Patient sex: F
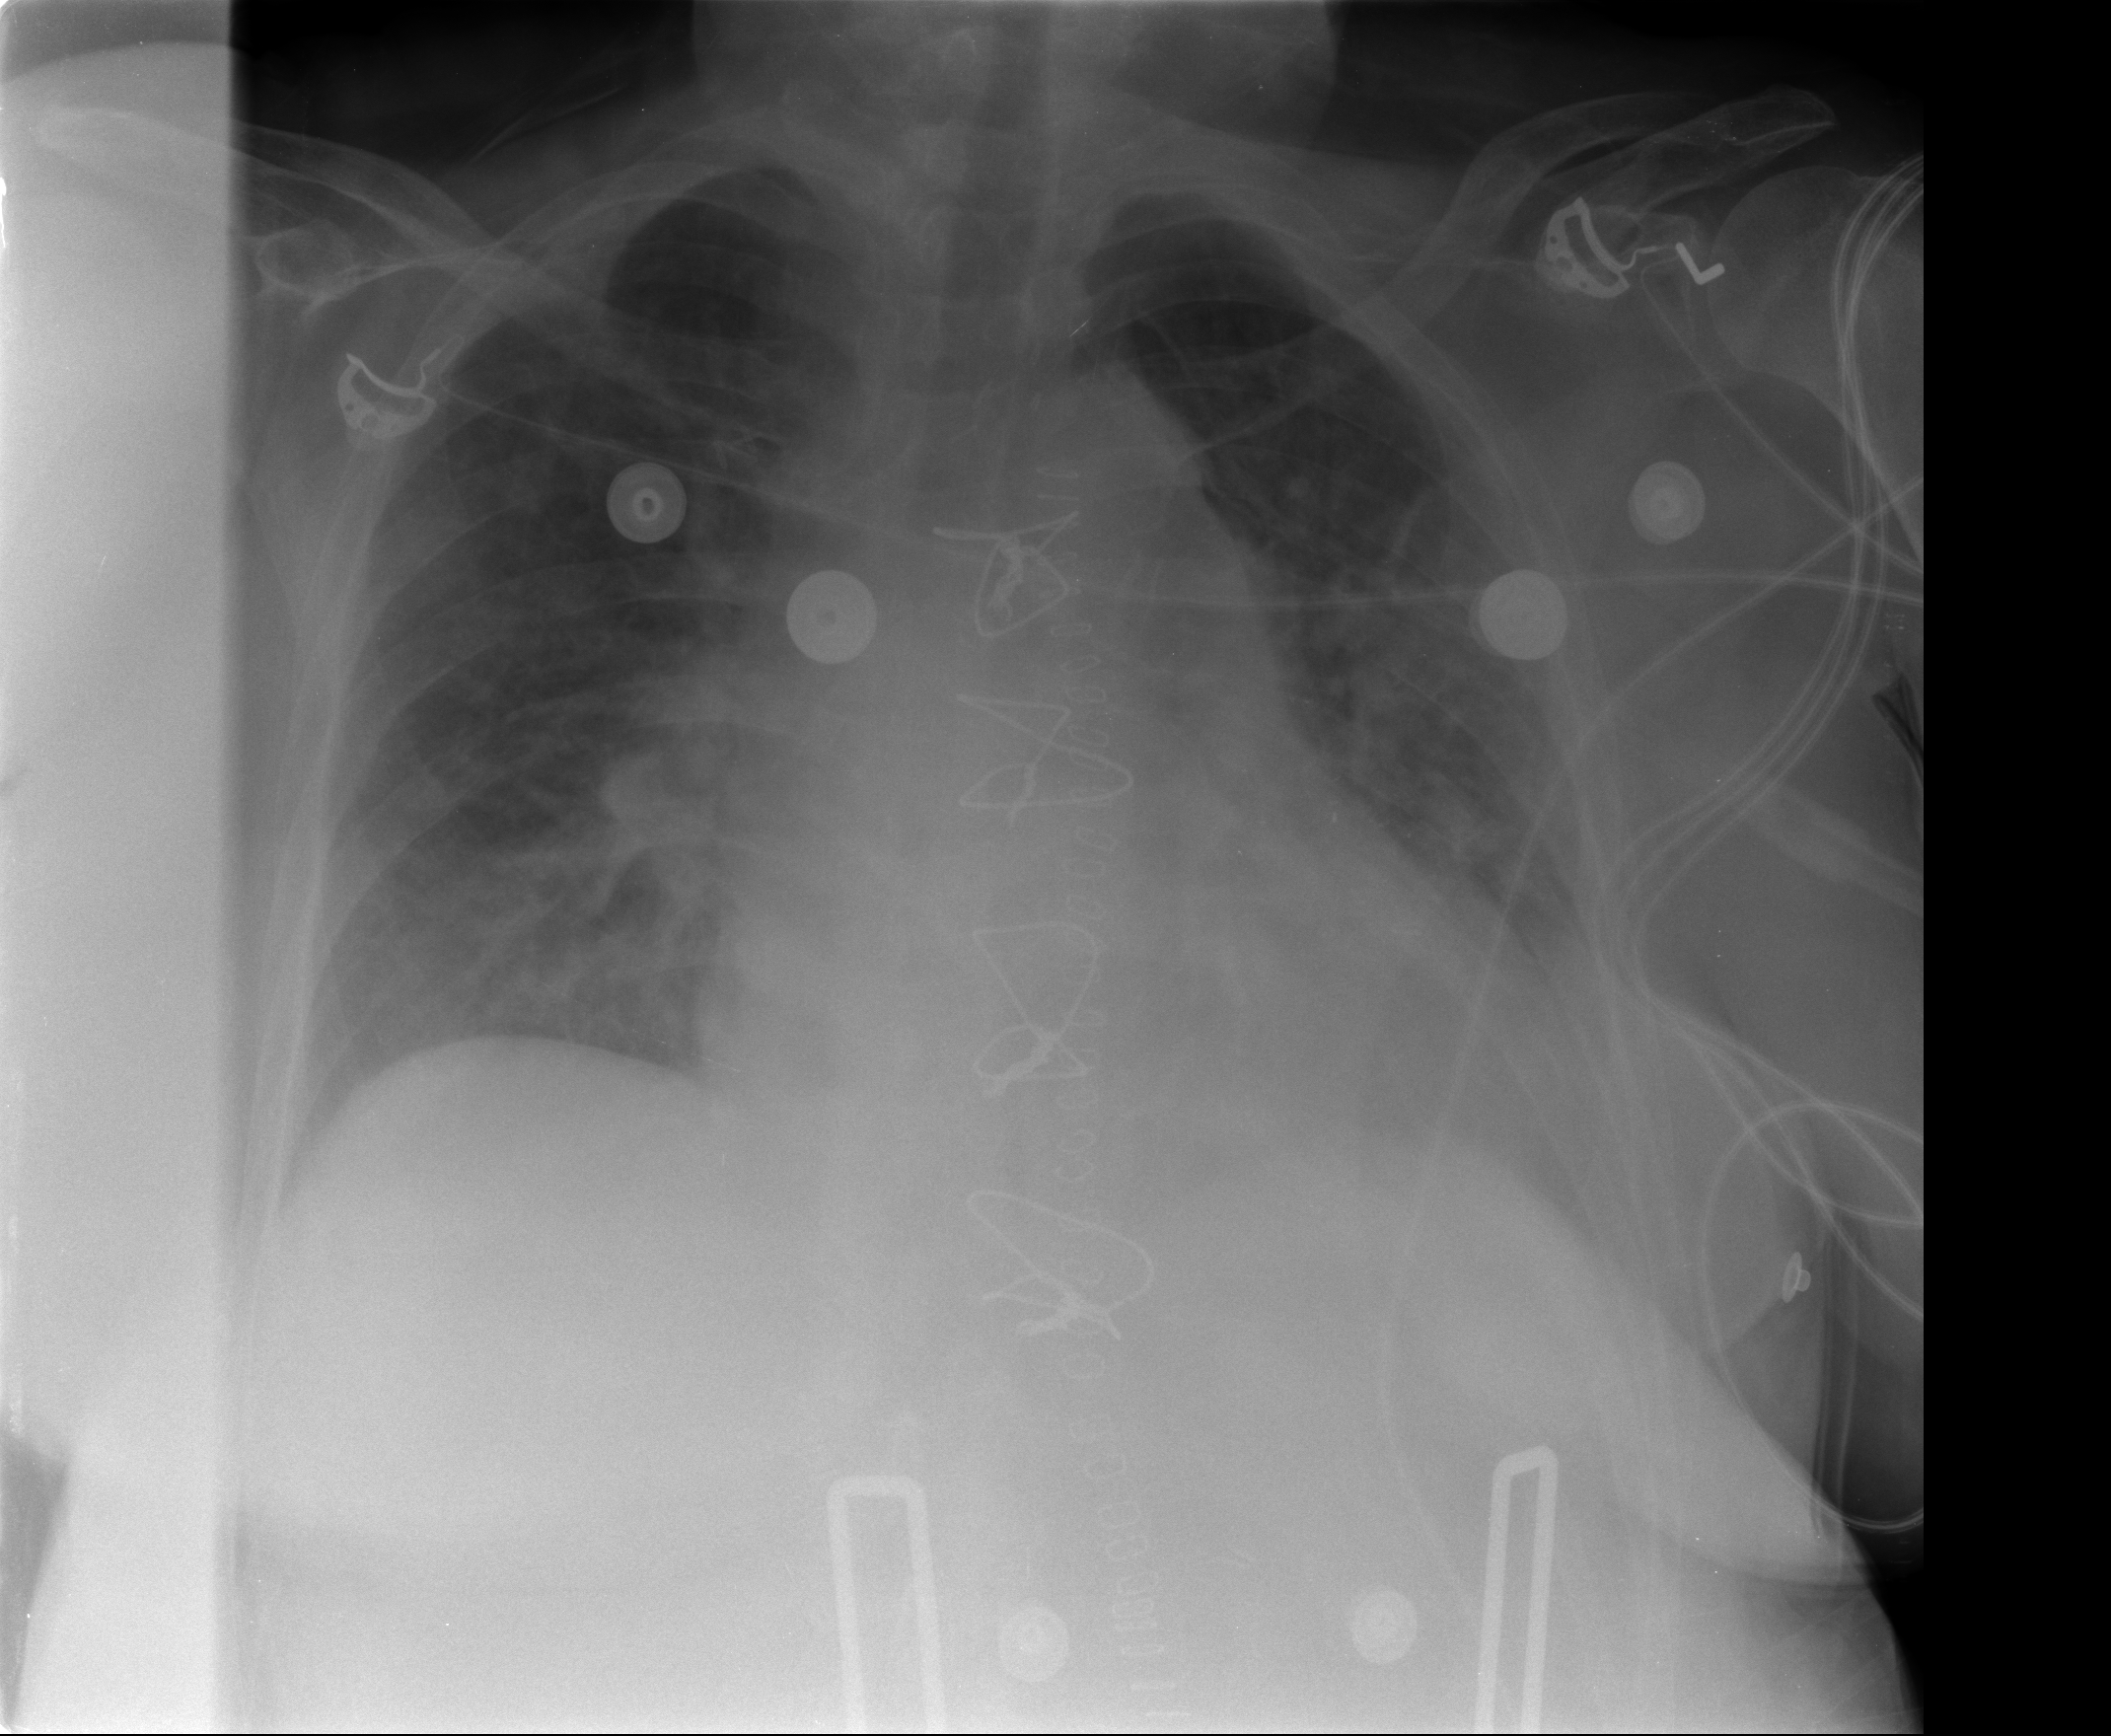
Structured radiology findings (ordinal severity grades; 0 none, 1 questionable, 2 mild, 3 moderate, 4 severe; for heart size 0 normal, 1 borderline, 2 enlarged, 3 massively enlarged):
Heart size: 2
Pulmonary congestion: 3
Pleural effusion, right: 0
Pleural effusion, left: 2
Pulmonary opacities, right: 1
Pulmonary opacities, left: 1
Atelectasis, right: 1
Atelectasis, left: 2